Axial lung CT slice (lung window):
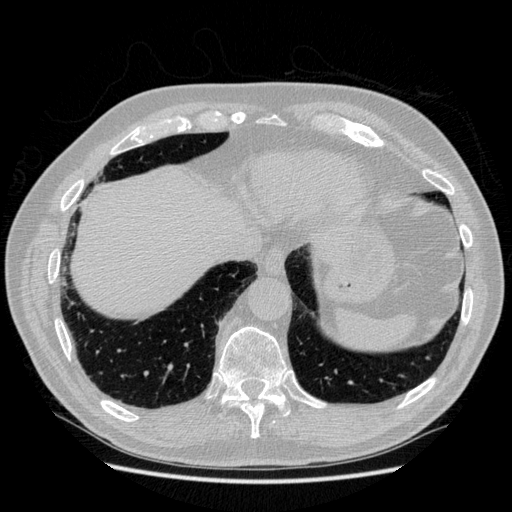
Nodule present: no